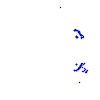
Particle: kaon